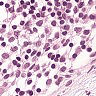
Metastatic tissue present: no